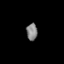
Tissue: skin
Cell type: Epithelial cells
Senescence score: 0.2522
Nuclear area (px): 183
Mean DAPI intensity: 130.361